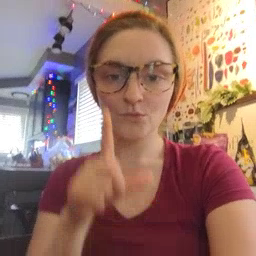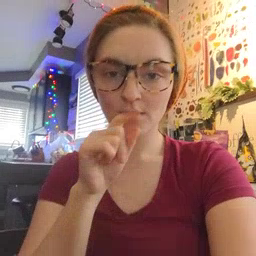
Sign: bird